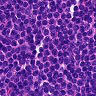
Metastatic tissue present: no